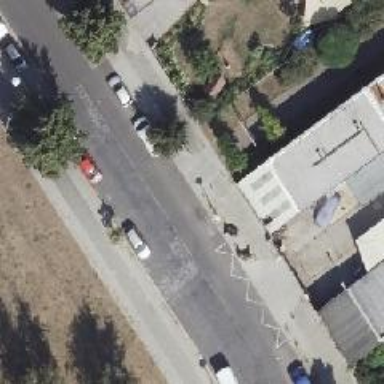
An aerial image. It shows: Residential road with parallel parking lane. The road is paved with asphalt.